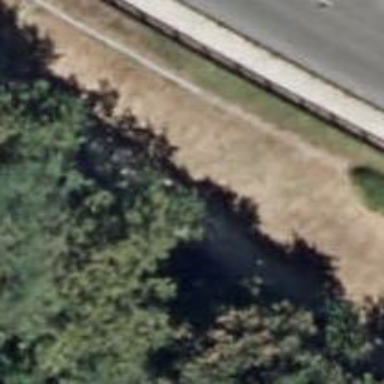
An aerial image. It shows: Well-maintained track road of grade 1.